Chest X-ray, AP view. Patient: 52 years old, sex M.
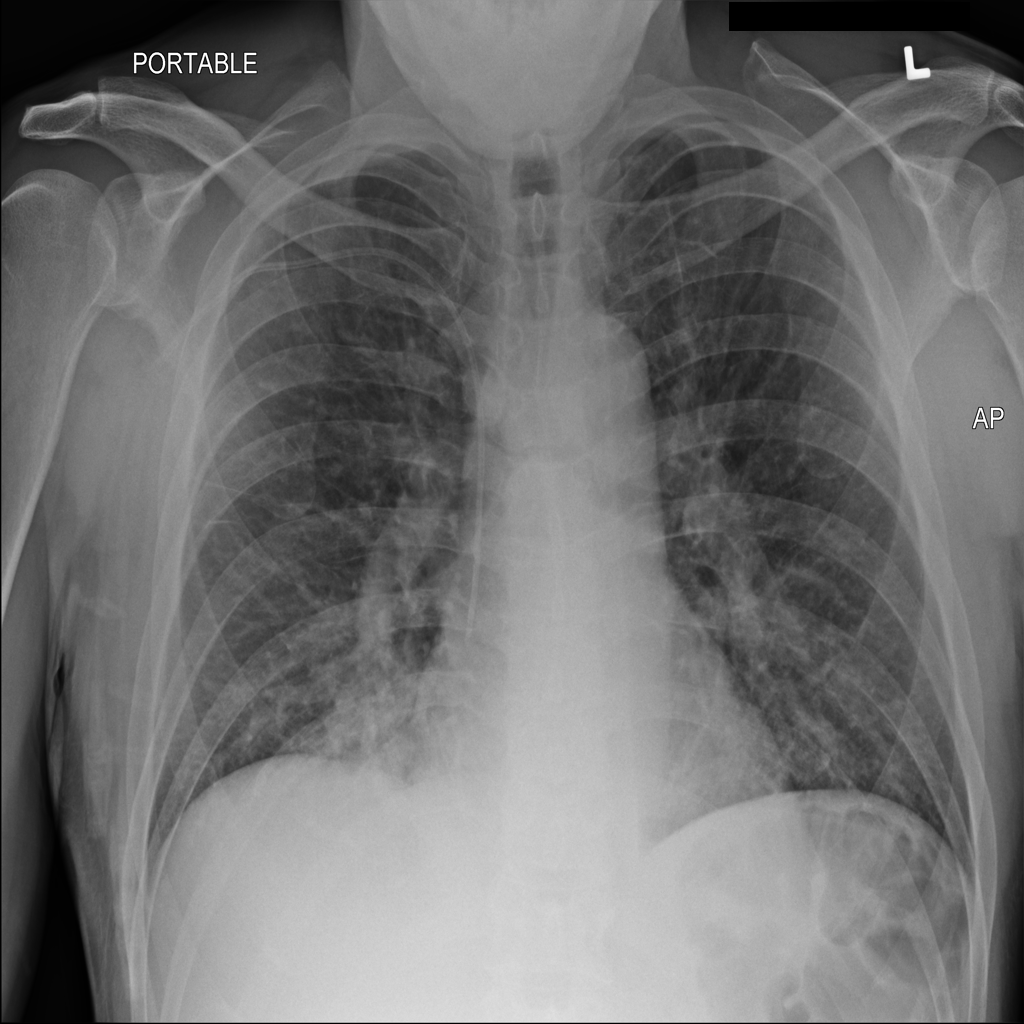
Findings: Infiltration